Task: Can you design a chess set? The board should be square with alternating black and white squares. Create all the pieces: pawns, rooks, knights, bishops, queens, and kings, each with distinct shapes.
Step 4275:
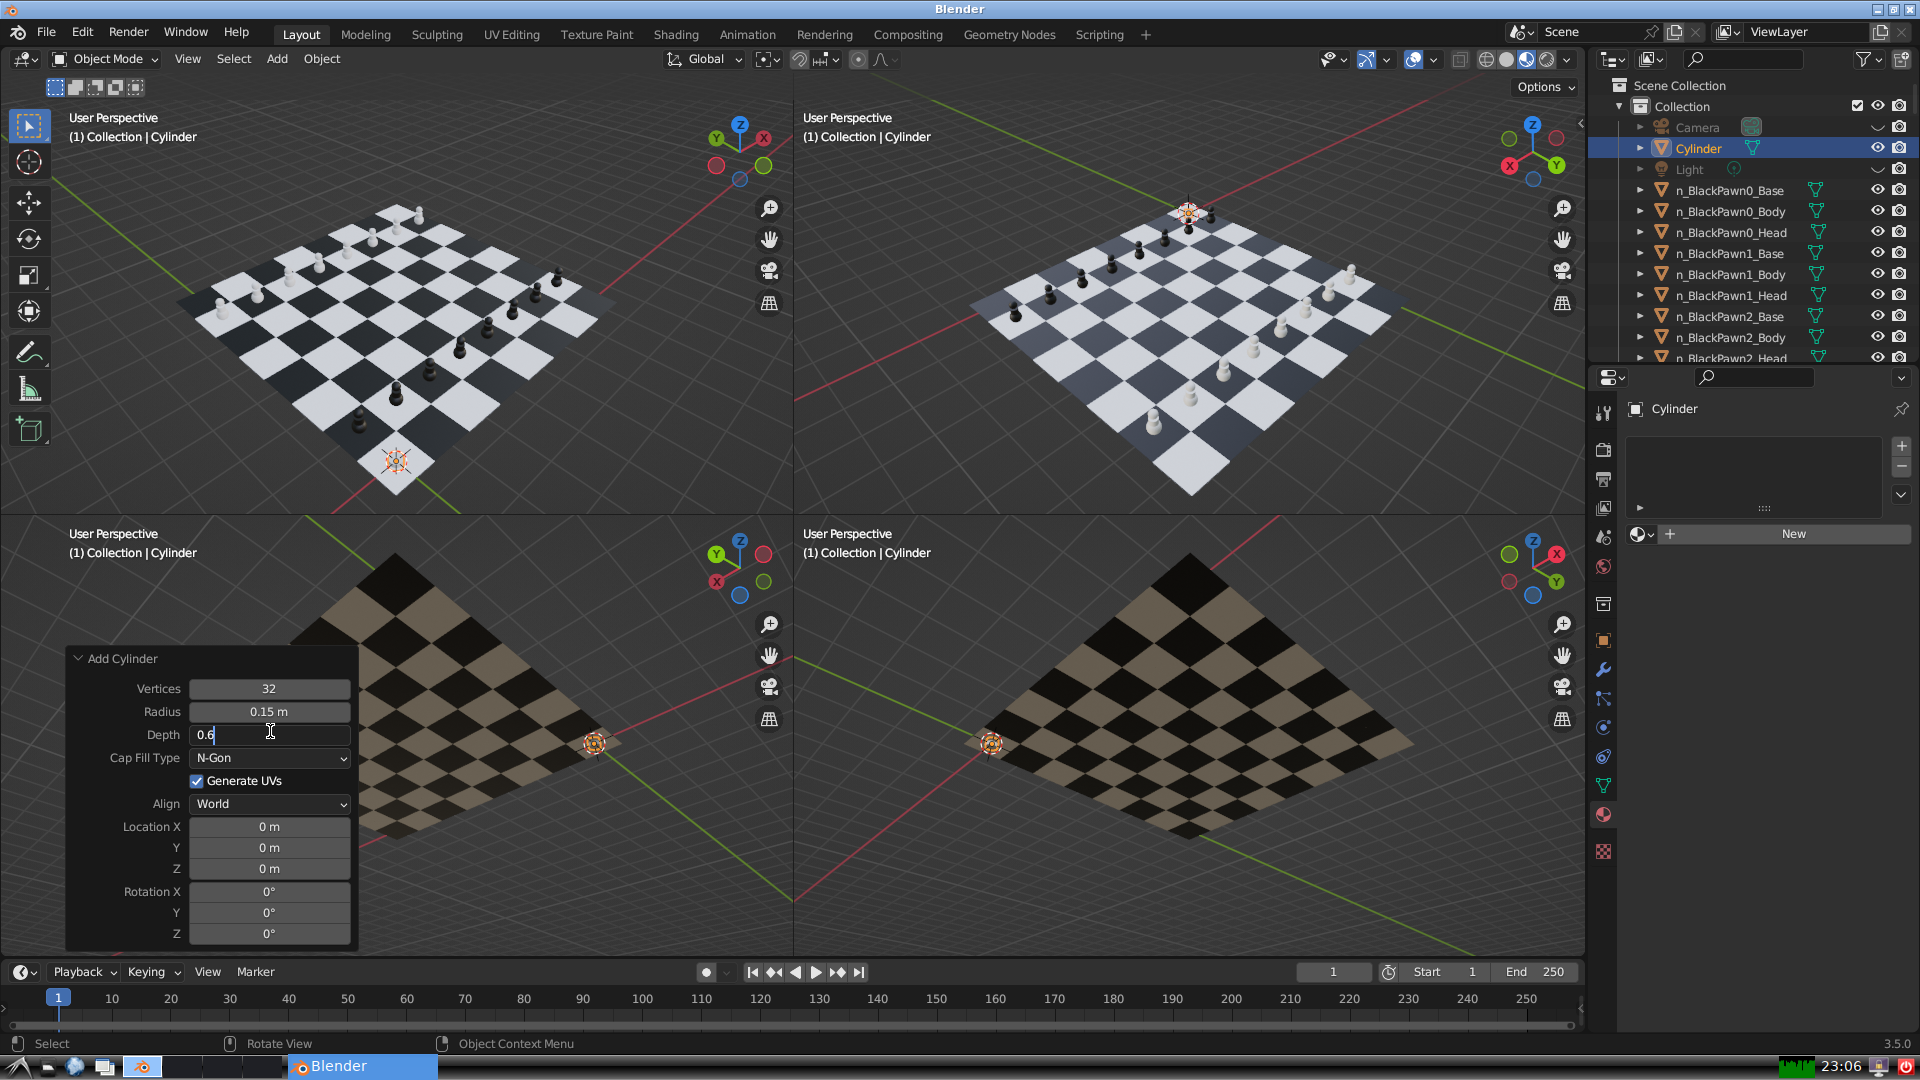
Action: {"key_press": ['Return']}